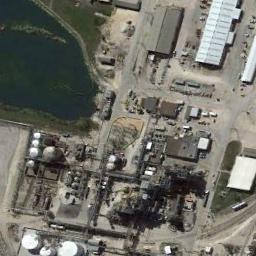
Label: industrial_area